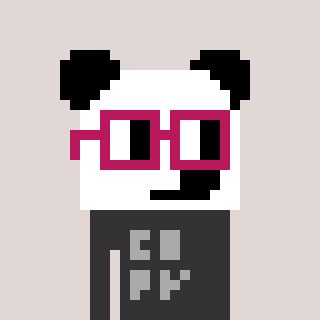
a pixel art character with square dark red glasses, a panda-shaped head and a grayscale-colored body on a warm background